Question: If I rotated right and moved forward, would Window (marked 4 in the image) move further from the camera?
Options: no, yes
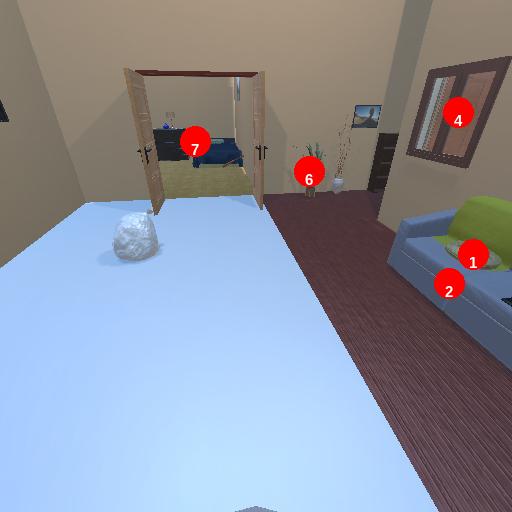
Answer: no